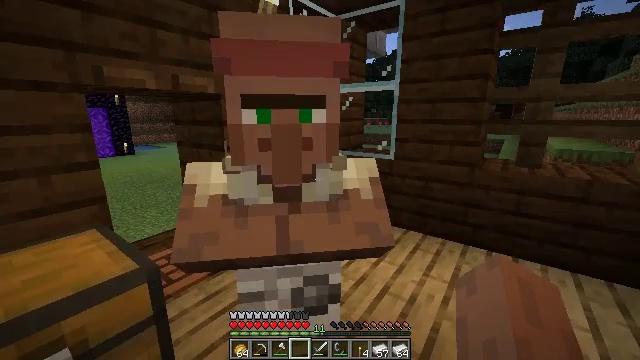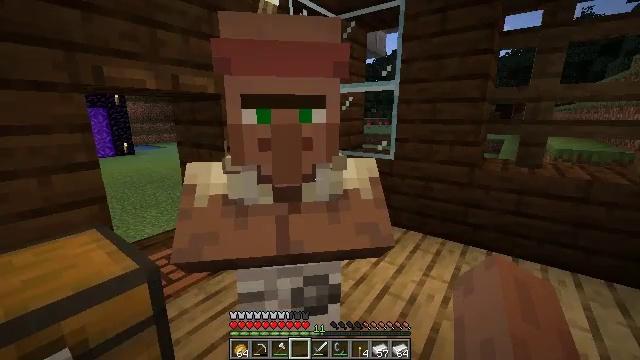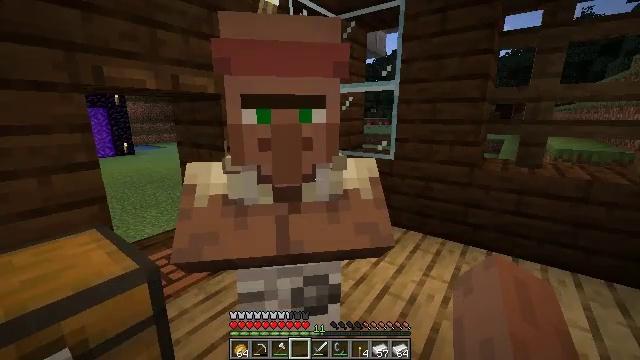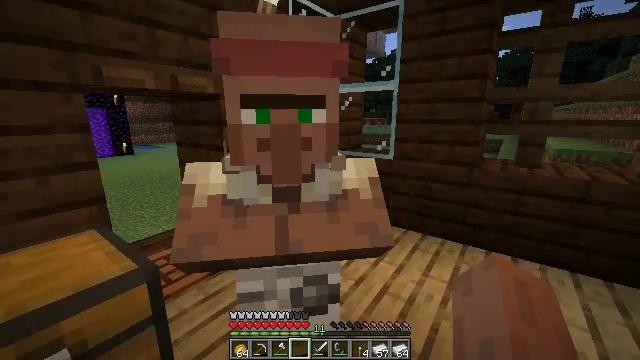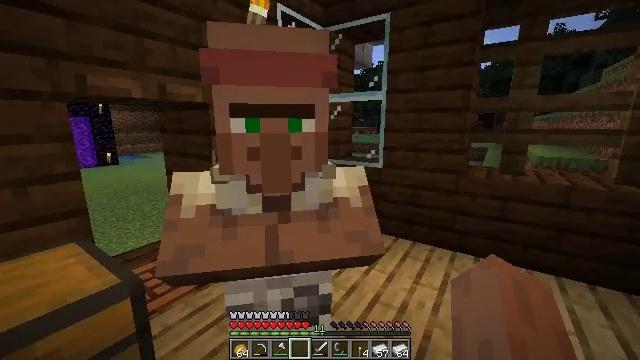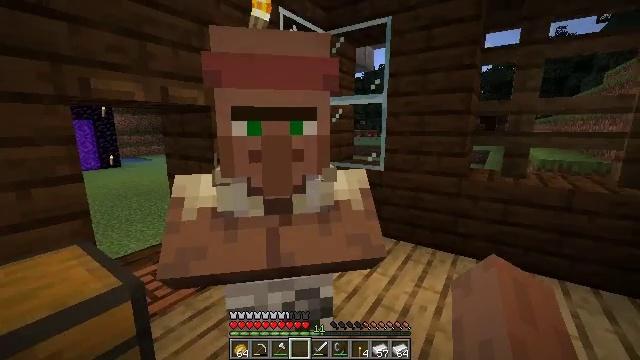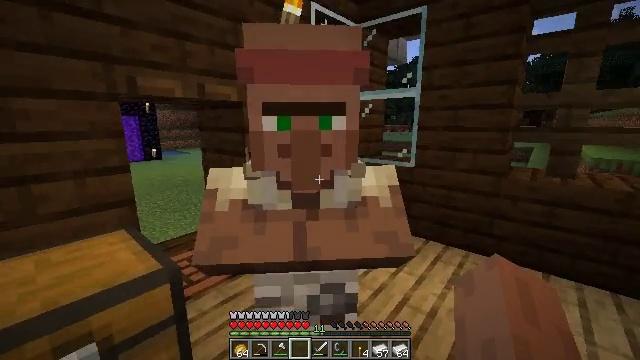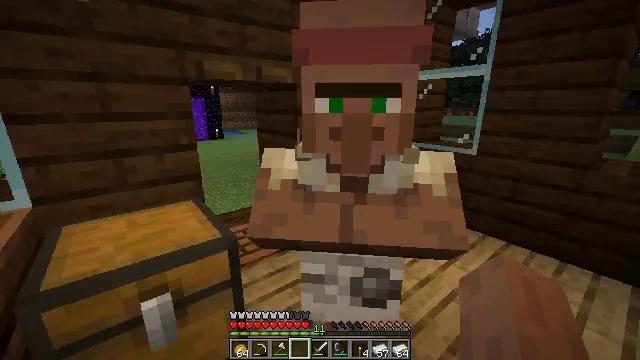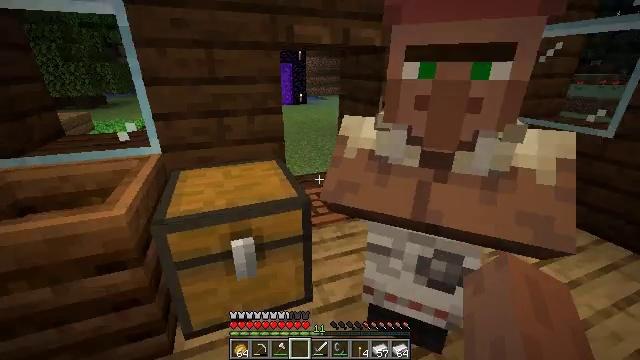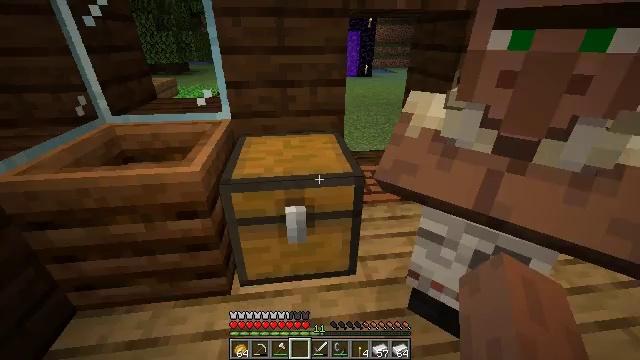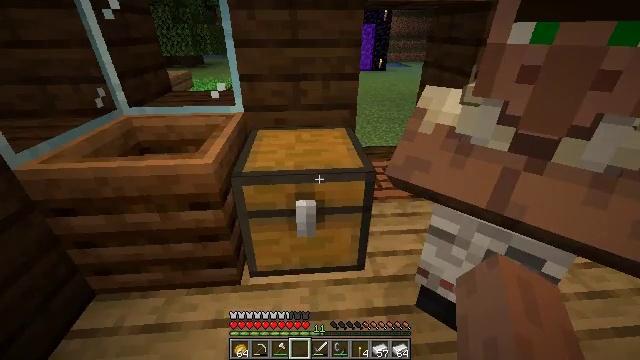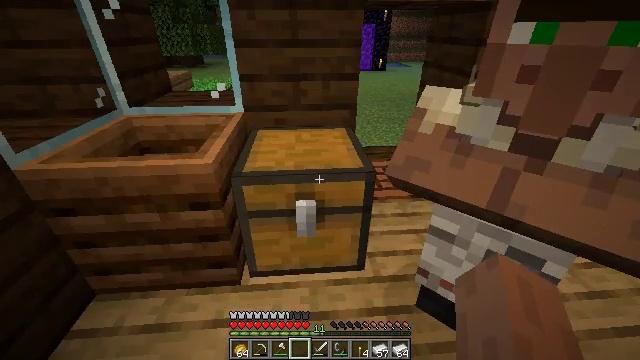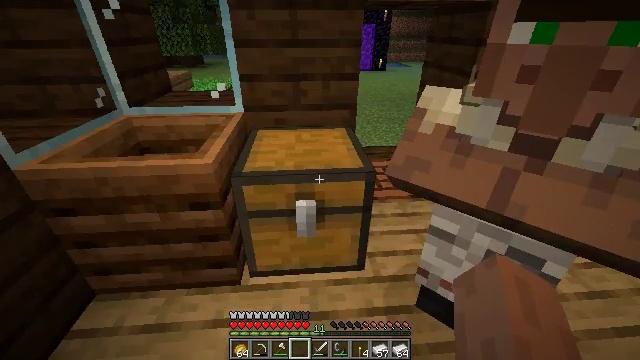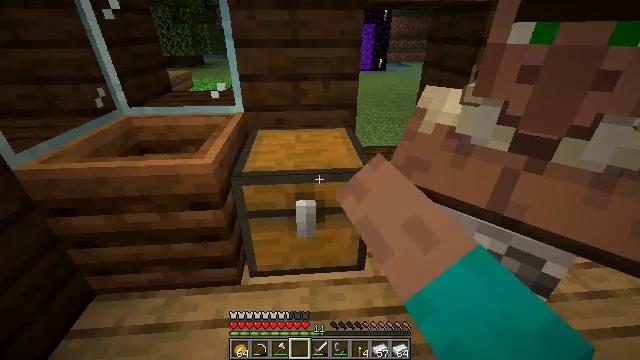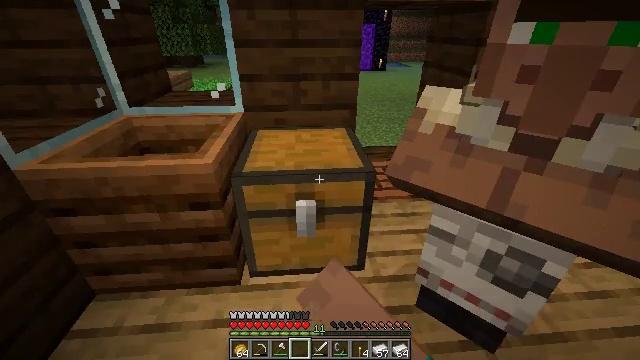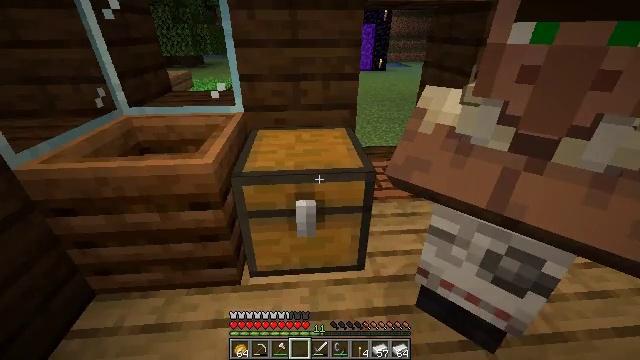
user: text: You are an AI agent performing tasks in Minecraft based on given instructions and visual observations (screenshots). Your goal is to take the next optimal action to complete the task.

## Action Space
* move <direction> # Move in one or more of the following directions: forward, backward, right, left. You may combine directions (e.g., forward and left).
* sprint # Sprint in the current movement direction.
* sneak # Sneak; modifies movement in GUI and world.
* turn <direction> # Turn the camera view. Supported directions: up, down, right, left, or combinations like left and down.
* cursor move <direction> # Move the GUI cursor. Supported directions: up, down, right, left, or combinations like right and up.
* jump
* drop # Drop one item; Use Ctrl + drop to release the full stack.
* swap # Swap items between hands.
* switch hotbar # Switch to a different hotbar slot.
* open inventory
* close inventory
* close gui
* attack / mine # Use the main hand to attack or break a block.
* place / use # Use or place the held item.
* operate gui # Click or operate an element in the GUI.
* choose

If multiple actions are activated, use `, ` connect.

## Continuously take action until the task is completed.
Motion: motion action
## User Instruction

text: Break the dirt block.
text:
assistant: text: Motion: no_op
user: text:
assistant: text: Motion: no_op
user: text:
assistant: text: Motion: no_op
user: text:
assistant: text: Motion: turn right and up
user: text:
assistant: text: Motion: no_op
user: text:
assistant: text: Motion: turn left and down
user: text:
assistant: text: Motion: turn left and down
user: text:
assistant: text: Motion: turn left and down
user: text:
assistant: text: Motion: turn left and down
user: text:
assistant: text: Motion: turn left and down
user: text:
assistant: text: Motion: no_op
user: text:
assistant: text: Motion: use / place
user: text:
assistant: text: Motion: use / place
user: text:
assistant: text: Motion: use / place
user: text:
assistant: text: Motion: use / place
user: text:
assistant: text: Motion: no_op
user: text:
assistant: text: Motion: open gui
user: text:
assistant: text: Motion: no_op
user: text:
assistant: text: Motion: no_op
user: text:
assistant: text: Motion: no_op
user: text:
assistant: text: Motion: no_op
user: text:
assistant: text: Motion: no_op
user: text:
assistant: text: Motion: no_op
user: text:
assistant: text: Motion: no_op
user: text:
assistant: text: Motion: no_op
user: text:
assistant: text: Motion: no_op
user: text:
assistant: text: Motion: no_op
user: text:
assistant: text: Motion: no_op
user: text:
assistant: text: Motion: no_op
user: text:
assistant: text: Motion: no_op